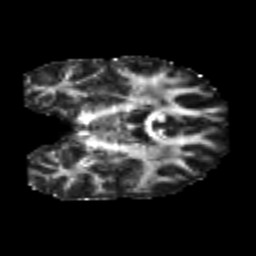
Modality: FA
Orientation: coronal
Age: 20
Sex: male
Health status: healthy
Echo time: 0.074 s